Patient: sex M, age 34
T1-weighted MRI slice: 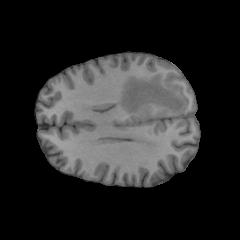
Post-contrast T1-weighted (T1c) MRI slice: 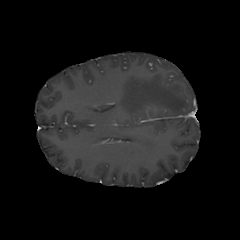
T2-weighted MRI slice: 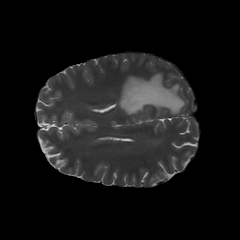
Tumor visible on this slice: yes
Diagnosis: Astrocytoma, IDH-mutant
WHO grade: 3